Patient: sex F, age 31
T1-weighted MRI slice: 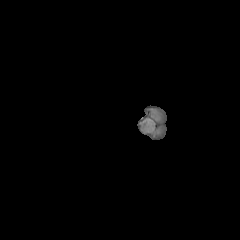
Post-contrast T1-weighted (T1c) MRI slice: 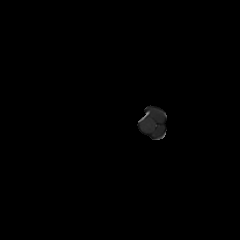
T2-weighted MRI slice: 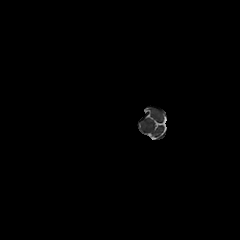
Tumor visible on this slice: no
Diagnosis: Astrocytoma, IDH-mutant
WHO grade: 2